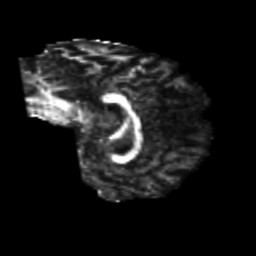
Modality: FA
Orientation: sagittal
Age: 26
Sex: male
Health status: healthy
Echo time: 0.074 s